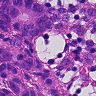
Metastatic tissue present: yes